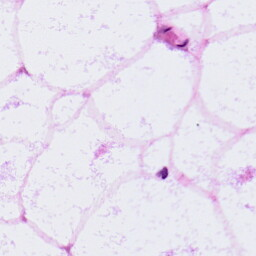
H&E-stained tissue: LymphNode